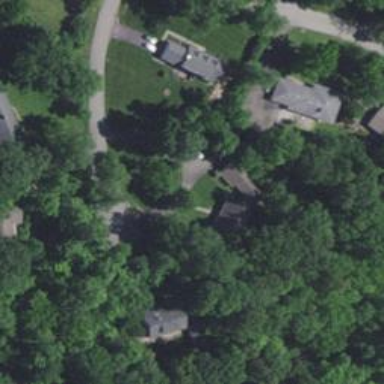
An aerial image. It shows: Driveway leading to service road.